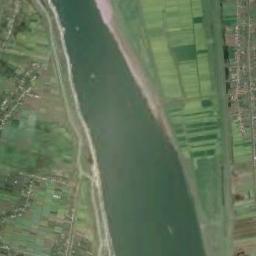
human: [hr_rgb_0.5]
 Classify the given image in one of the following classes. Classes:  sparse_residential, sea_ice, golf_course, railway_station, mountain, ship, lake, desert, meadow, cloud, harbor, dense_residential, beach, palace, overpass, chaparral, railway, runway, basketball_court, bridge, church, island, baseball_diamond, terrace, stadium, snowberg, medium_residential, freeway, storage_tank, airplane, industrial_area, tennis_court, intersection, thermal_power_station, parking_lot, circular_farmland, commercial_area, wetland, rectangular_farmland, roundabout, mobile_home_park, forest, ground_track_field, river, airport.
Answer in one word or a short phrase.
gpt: river